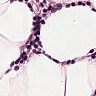
Metastatic tissue present: no